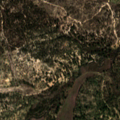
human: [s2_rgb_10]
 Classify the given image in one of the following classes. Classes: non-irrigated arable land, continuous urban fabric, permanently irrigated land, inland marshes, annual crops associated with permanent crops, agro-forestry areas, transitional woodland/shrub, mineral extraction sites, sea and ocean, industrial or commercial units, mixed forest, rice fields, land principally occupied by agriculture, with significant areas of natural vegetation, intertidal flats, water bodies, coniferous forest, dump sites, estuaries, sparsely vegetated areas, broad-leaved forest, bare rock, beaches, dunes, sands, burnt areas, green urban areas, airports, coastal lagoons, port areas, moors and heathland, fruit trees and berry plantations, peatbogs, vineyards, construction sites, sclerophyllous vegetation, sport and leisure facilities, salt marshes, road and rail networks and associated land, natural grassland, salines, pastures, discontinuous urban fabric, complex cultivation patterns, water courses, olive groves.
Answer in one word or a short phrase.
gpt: agro-forestry areas, broad-leaved forest, mixed forest